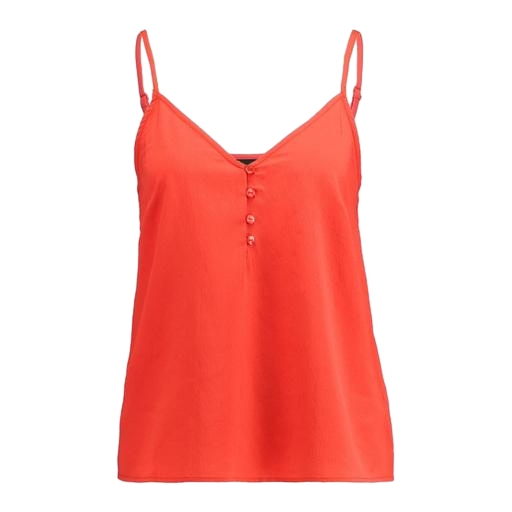
red double strap v-back camisole, red sensual summer top, longline cami, white background